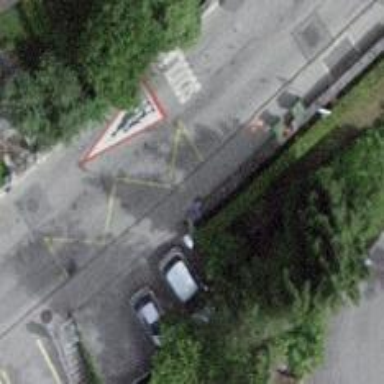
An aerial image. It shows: Bus stop with platform for public transport.